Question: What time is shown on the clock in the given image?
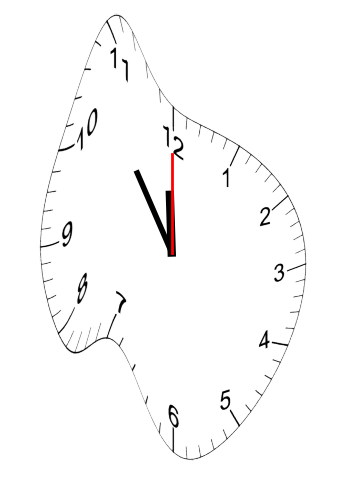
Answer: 11:54:00